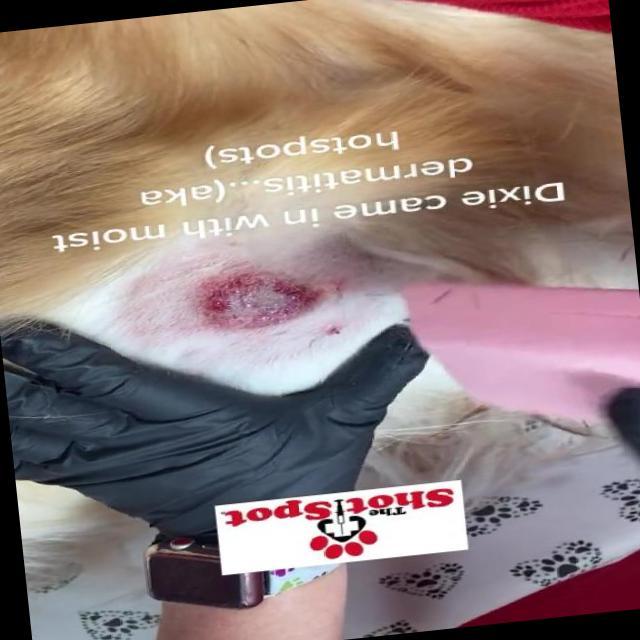
Canine dermatitis — inflammation of the skin presenting with erythema, pruritus, papules, and excoriation. May be allergic, contact, or atopic in origin.